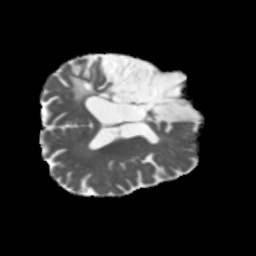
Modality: MD
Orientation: axial
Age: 64
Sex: male
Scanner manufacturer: siemens
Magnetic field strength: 3 T
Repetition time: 5.47 s
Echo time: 0.0854 s